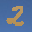
Label: 2